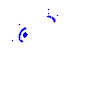
Particle: kaon